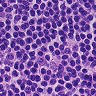
Metastatic tissue present: no